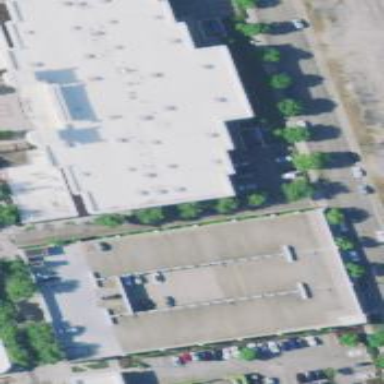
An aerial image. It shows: Cinema building.